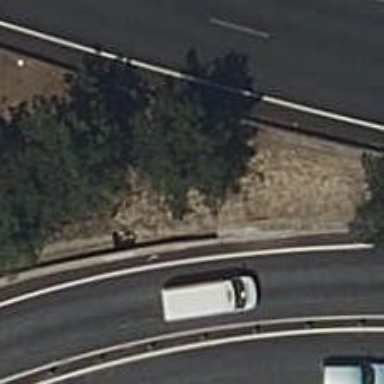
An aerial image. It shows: Guard rail.